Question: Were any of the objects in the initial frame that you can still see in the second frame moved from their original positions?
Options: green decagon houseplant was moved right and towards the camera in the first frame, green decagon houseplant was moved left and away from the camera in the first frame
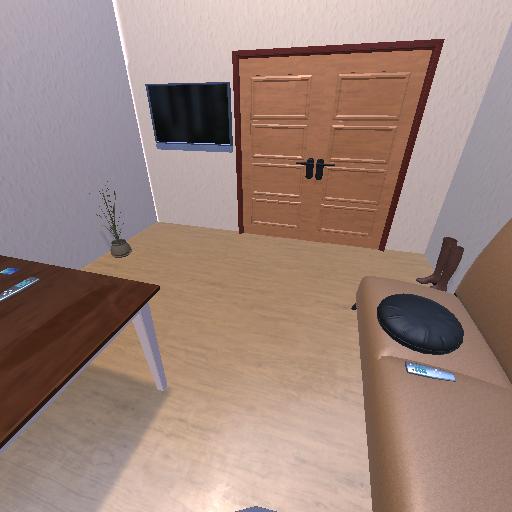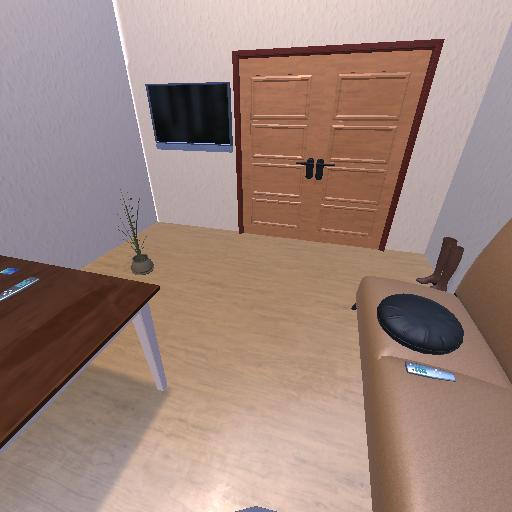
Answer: green decagon houseplant was moved right and towards the camera in the first frame